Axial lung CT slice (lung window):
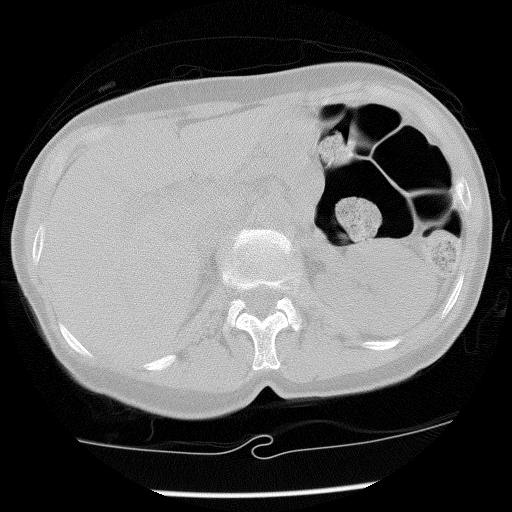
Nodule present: no